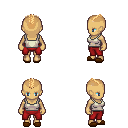
a pixel art fantasy rpg character, female body template, human, tanned skin, white pirate shirt, red pants, light blonde short mohawk hairstyle, brown slippers, four views (front, back, left, right), 2x2 character sprite sheet, small pixel art, hard edges, no anti-aliasing